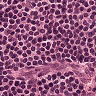
Metastatic tissue present: no